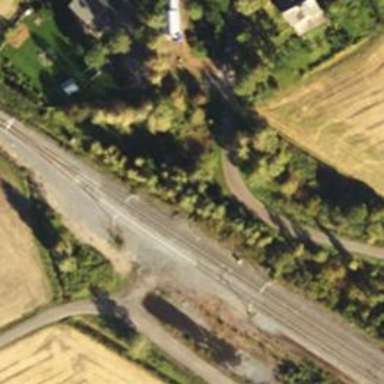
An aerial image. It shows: Railway signal.